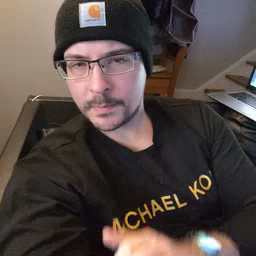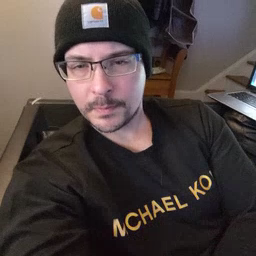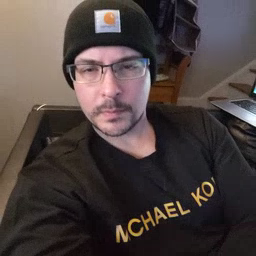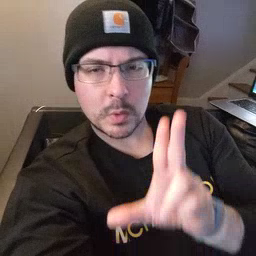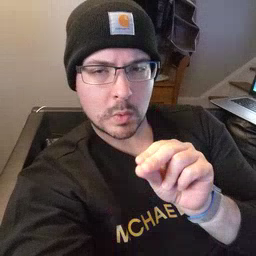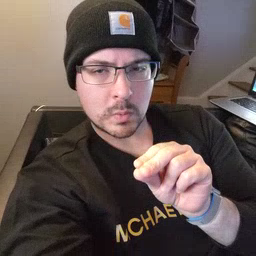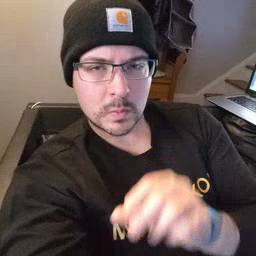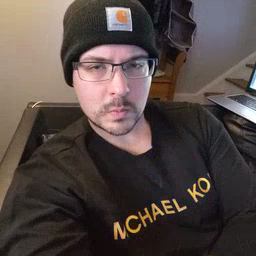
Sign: no